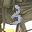
Label: 3